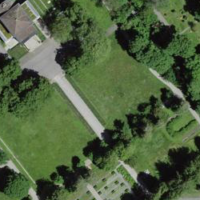
EUNIS habitat code: 55
Species observed at this site:
Dianthus armeria